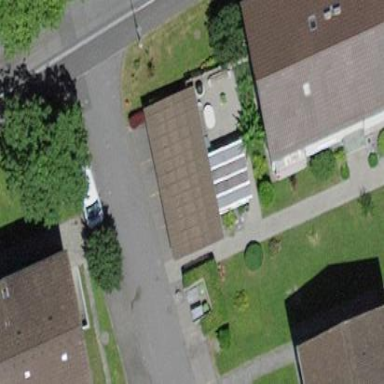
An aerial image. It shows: Gabled roof apartments building.